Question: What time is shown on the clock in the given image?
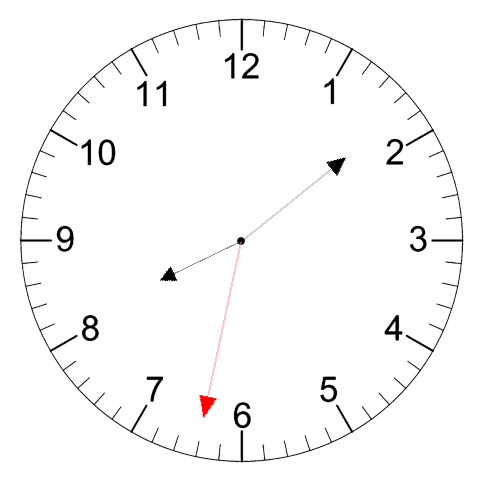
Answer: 08:08:32